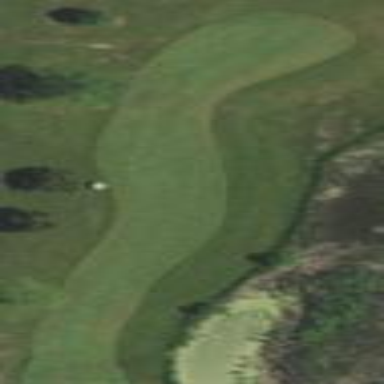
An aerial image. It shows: Golf fairway surrounded by grass.